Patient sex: F
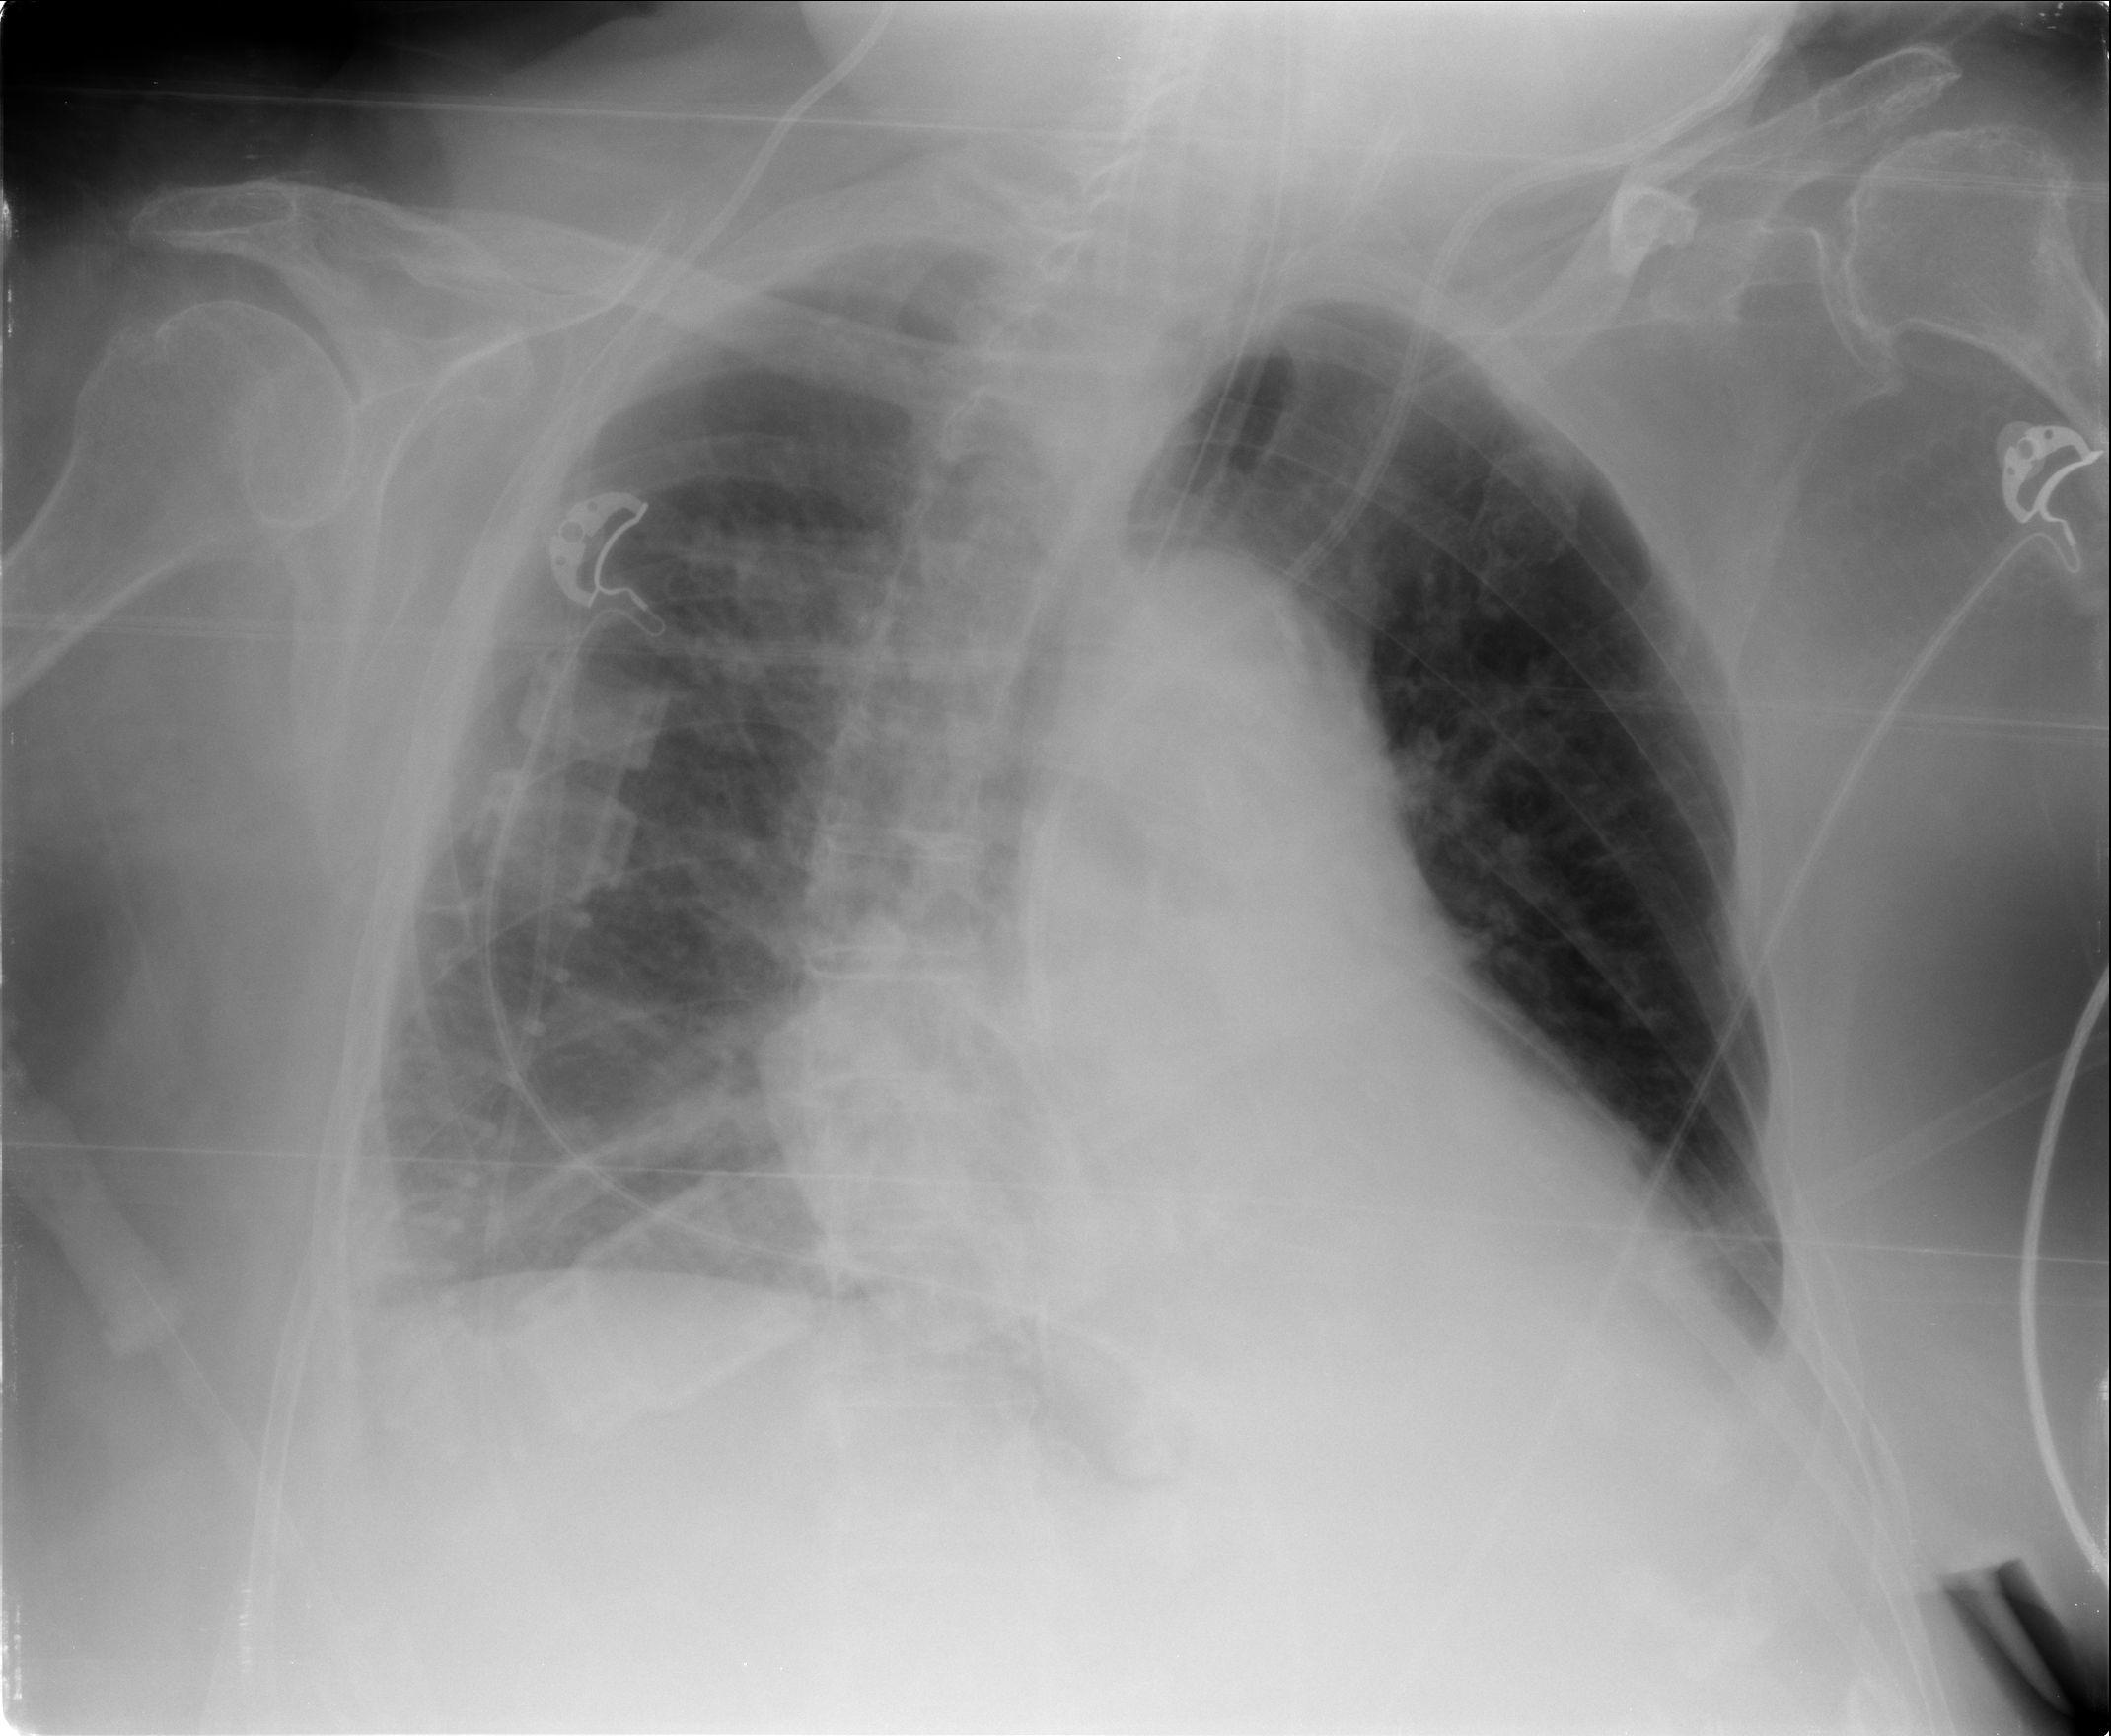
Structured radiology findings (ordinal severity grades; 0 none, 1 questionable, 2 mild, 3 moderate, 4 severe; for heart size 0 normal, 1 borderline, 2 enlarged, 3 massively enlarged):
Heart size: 0
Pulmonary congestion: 2
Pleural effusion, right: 0
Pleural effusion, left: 2
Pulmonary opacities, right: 0
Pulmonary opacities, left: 0
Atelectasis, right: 0
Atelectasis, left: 0